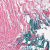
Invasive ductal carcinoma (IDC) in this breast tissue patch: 0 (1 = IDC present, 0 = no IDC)